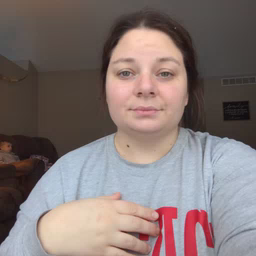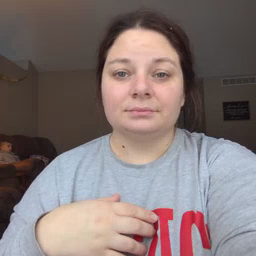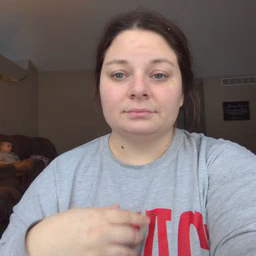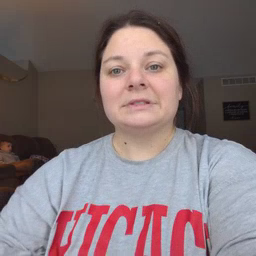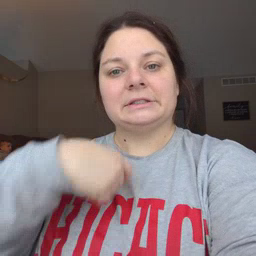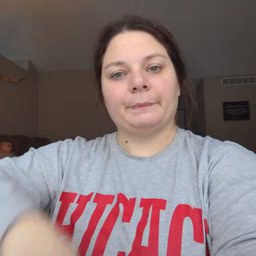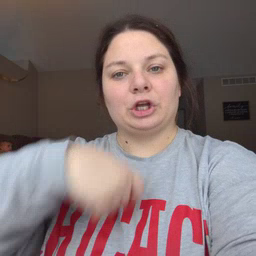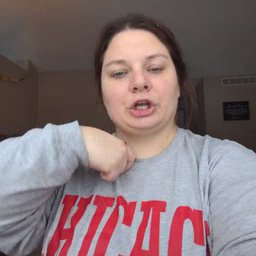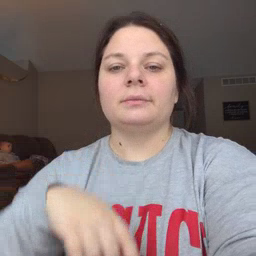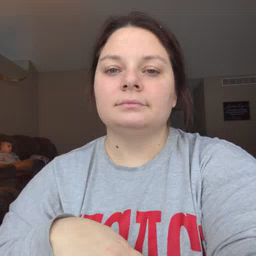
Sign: zipper